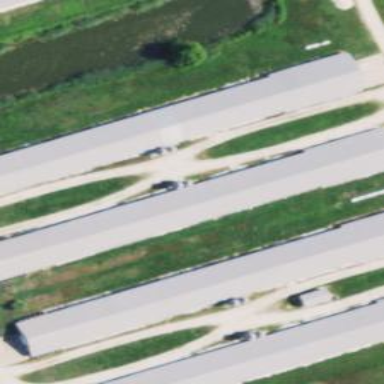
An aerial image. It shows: Farm auxiliary building.